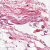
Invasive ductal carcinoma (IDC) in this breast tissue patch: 0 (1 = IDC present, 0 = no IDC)